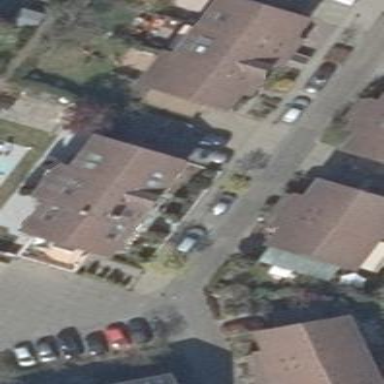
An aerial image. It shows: Terrace-style building with gabled roof.